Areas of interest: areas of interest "Logistics and Express Delivery"
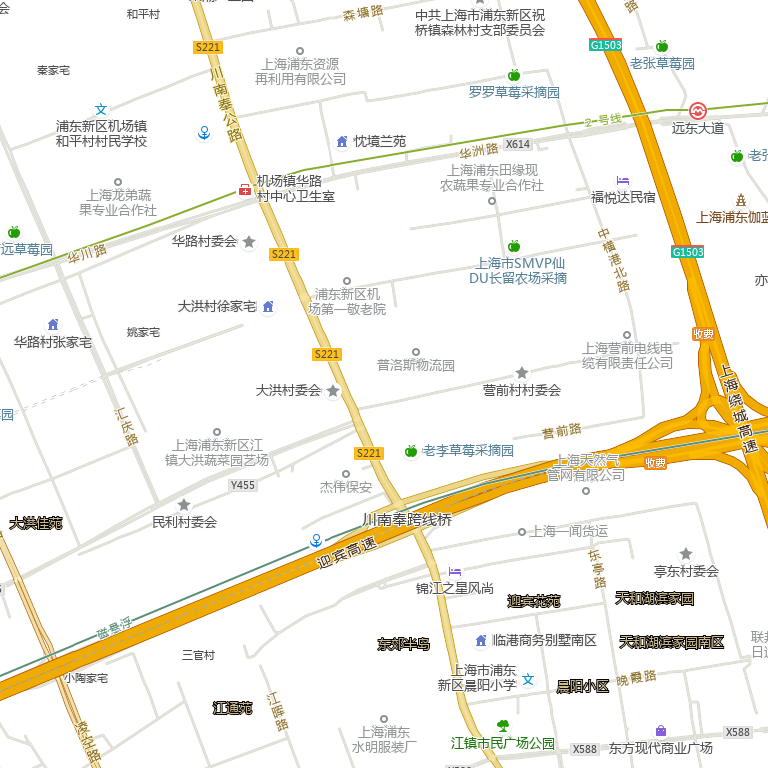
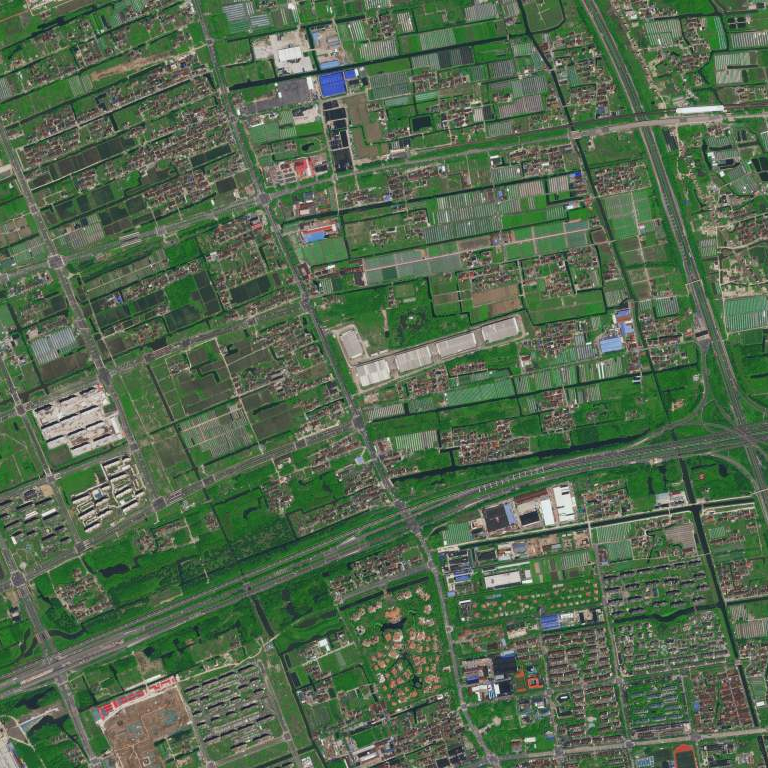